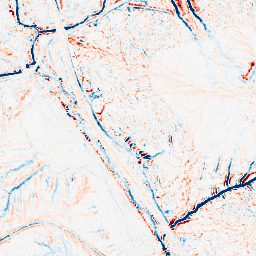
Category: edge_preserving
Decomposition family: median
Decomposition parameters: size: 7
Upsampling method: cubic_mitchell
Upsampling parameters: scale: 4
Upsampling scale: 4